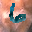
Label: 6